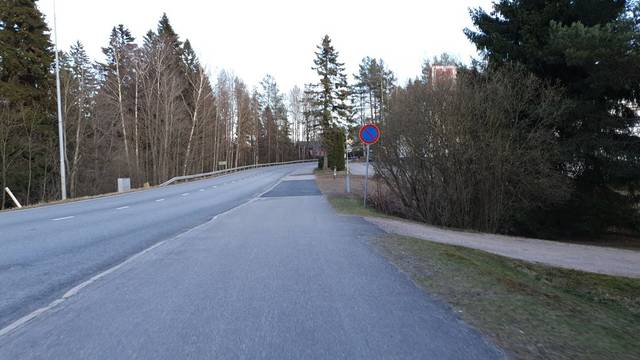
Region: Finland
Coordinates: 60.292, 24.864